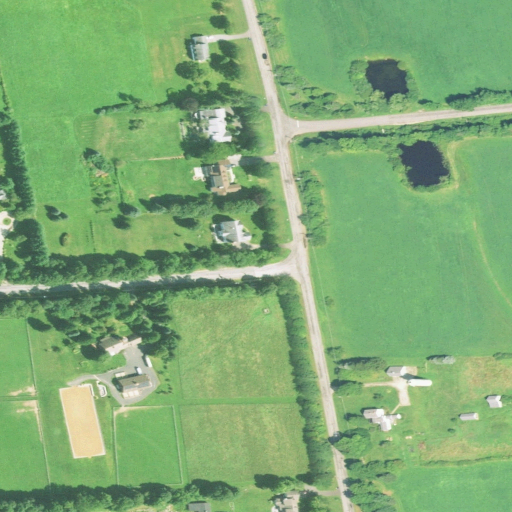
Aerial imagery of mountain in Connecticut named Chestnut Hill containing pasture, open development, low intensity development, medium intensity development, mixed forest, and deciduous forest